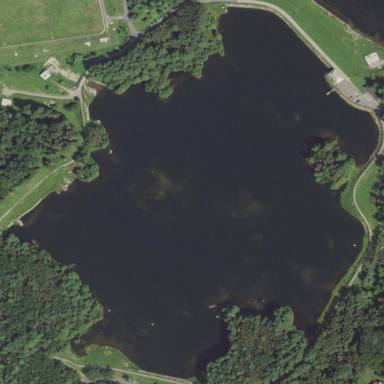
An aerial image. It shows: Reservoir of natural water.